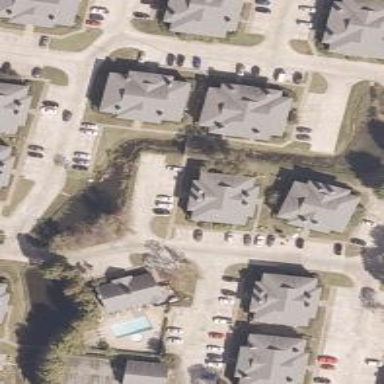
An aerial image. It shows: Living street.